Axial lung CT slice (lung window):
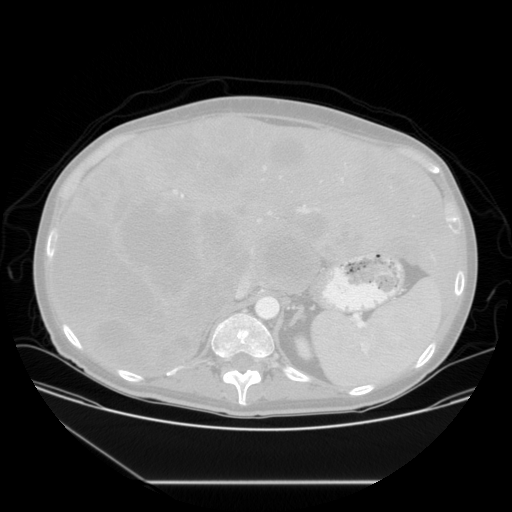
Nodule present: no